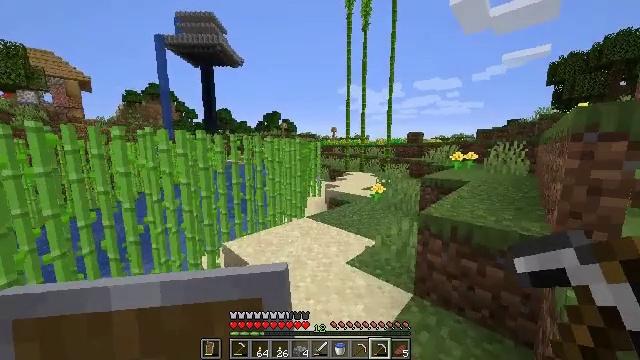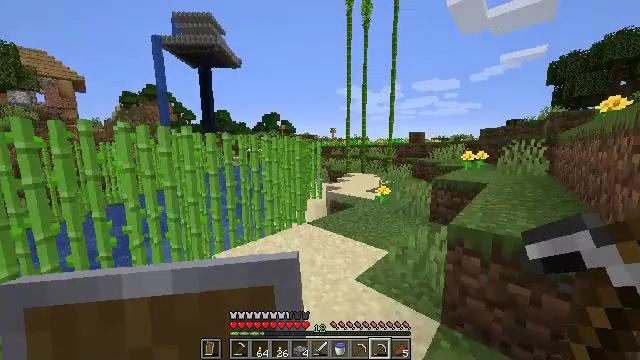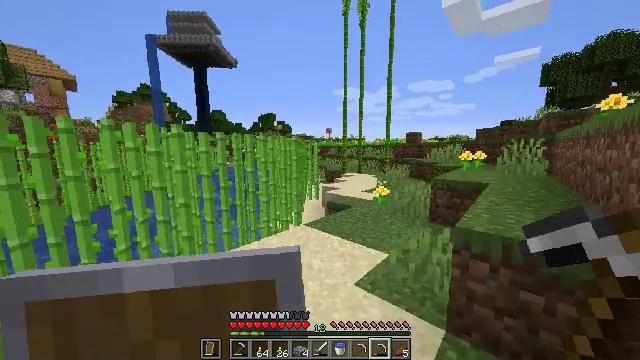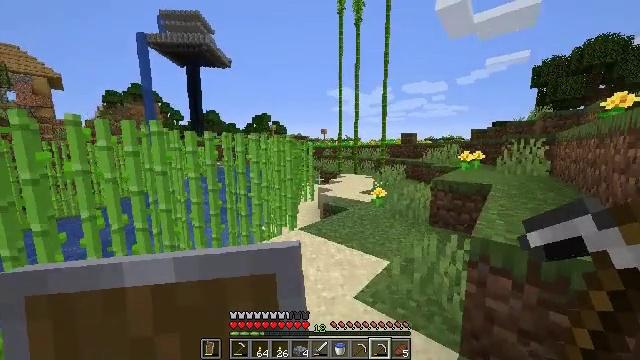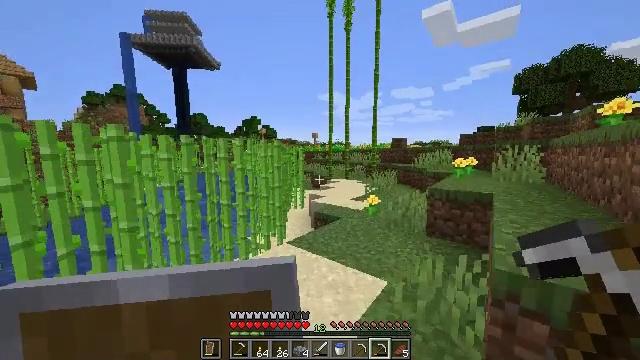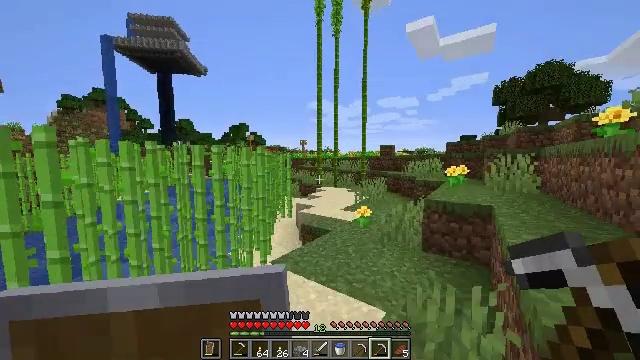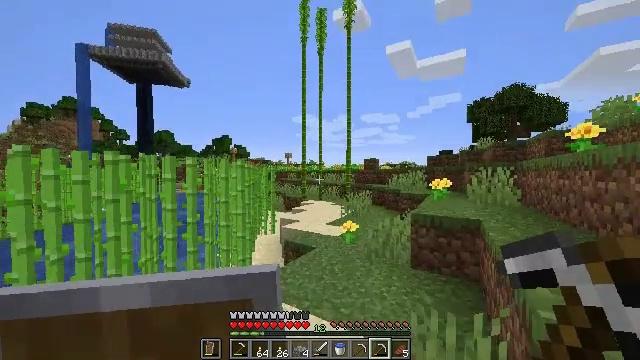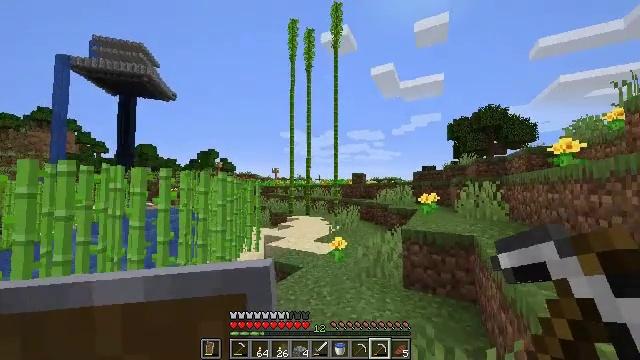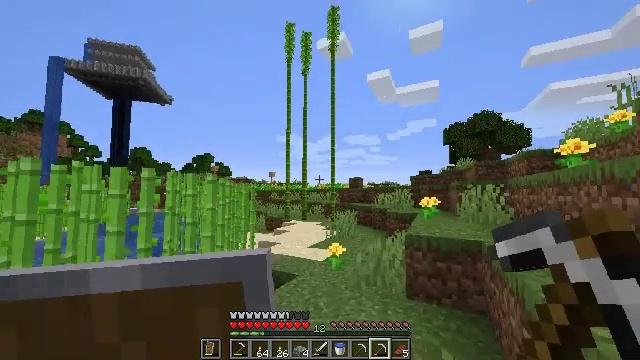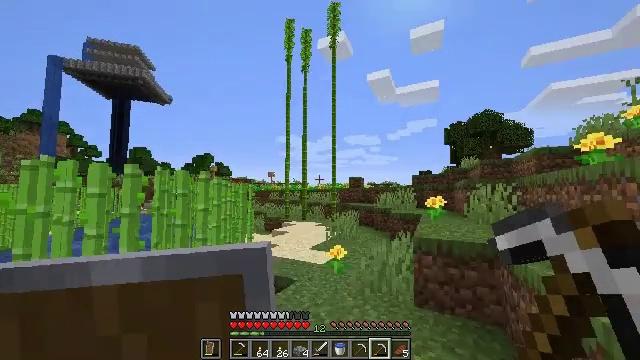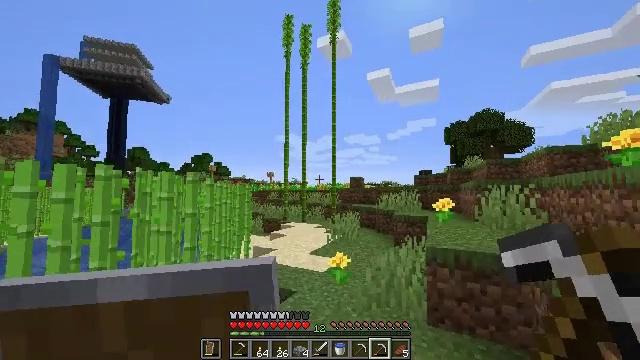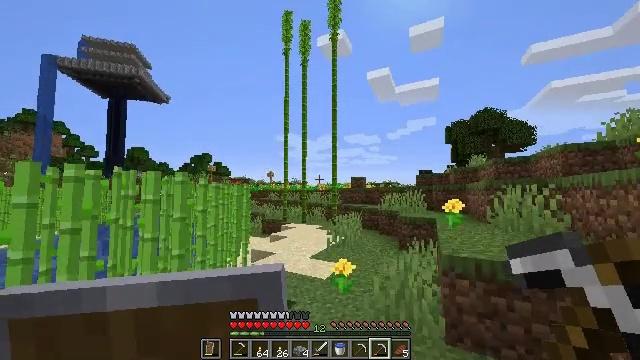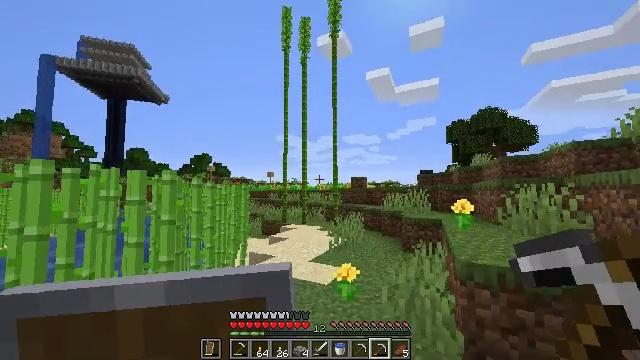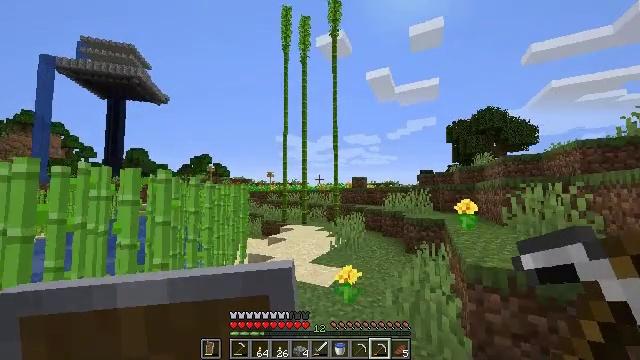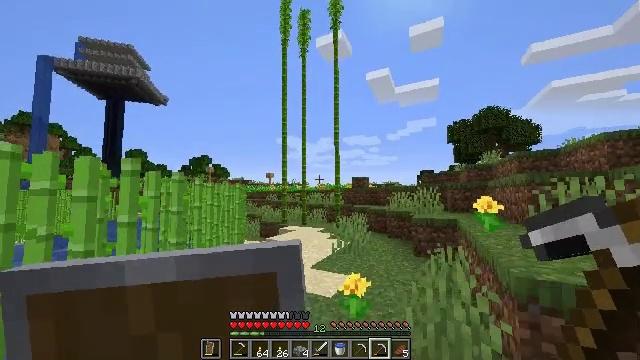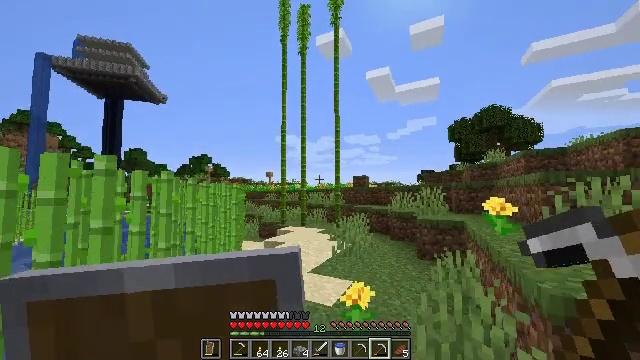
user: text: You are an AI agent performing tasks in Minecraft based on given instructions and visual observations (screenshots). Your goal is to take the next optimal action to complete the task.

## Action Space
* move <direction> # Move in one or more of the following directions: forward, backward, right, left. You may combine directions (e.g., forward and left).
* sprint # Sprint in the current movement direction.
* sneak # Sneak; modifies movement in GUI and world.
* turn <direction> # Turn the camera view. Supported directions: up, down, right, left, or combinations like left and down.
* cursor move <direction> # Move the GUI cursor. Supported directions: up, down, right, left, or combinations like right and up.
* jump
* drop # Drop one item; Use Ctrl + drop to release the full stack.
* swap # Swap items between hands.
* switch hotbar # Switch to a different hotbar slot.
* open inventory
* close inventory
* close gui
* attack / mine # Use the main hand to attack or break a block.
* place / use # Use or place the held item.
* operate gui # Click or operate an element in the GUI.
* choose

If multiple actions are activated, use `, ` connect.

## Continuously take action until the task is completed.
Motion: motion action
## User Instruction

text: Mine potatoes from the farmland.
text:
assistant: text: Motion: move forward
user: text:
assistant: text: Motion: move forward
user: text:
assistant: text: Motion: move forward, turn right
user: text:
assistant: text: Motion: move forward, turn right and up
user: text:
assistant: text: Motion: move forward, turn right and up
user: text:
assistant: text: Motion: move forward, turn right and up
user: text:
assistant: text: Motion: move forward, turn right and up
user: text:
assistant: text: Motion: move forward, turn up
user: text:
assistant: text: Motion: move forward
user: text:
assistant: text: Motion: move forward
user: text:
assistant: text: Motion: move forward
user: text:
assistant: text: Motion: move forward
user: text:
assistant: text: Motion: move forward
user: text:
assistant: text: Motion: move forward
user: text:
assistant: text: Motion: move forward
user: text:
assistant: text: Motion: move forward
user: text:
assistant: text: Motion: move forward
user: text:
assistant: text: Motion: move forward, turn right
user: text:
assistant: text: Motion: move forward
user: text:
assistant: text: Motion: move forward
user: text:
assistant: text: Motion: move forward
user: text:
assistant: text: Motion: move forward
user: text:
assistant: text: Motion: move forward
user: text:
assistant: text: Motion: move forward
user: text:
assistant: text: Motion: move forward
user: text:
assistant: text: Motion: move forward
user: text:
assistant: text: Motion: move forward
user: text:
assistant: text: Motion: move forward
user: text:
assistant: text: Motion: move forward
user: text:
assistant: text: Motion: move forward, turn right